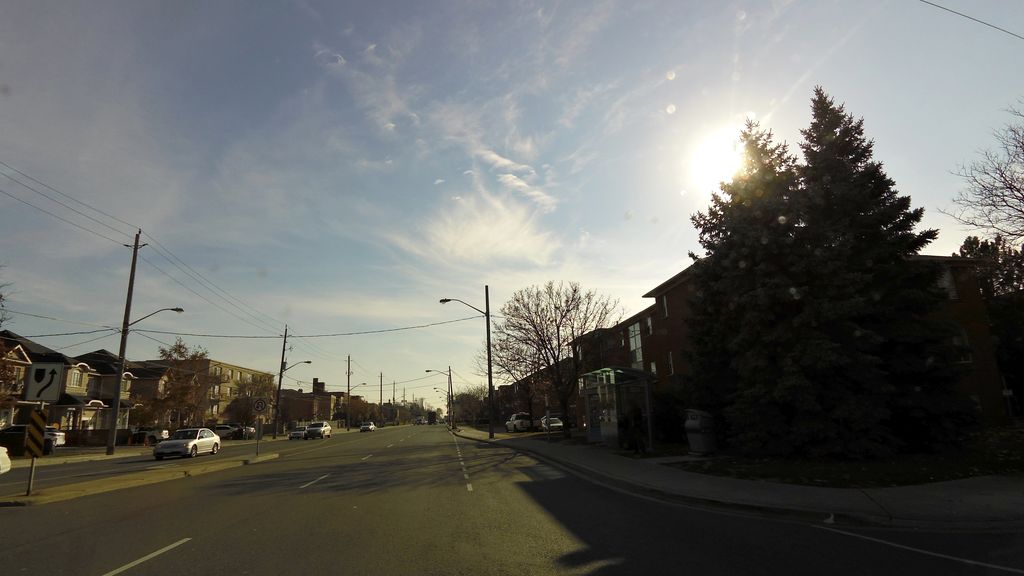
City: toronto